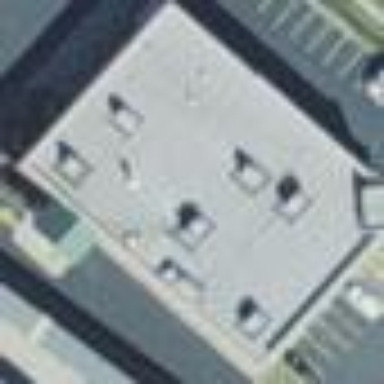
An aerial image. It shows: Commercial building.